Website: walmart
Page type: payment
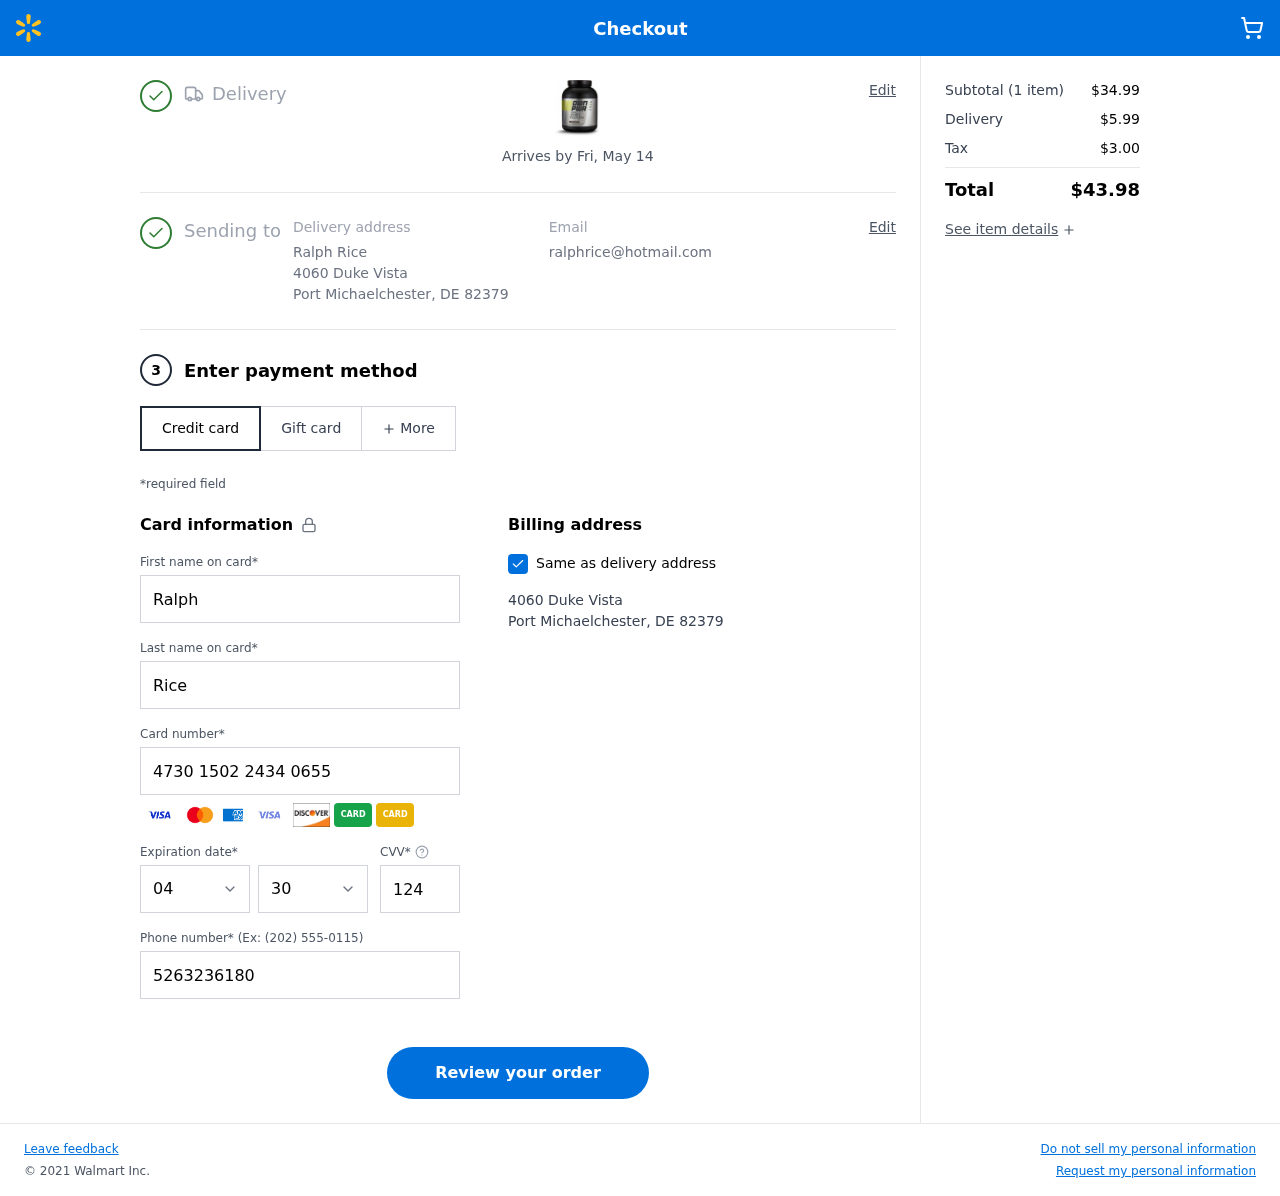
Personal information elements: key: PII_CARD_CVV
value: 124
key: PII_CARD_EXPIRY_MONTH
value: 04
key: PII_CARD_EXPIRY_YEAR
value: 30
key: PII_CARD_NUMBER
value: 4730 1502 2434 0655
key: PII_CITY
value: Port Michaelchester
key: PII_EMAIL
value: ralphrice@hotmail.com
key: PII_FIRSTNAME
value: Ralph
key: PII_FULLNAME
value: Ralph Rice
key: PII_LASTNAME
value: Rice
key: PII_PHONE
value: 5263236180
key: PII_POSTCODE
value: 82379
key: PII_STATE_ABBR
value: DE
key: PII_STREET
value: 4060 Duke Vista
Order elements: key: ORDER_DELIVERY_DATE
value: Arrives by Fri, May 14
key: ORDER_NUM_ITEMS
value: (1 item)
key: ORDER_SUBTOTAL
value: $34.99
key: ORDER_SHIPPING_COST
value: $5.99
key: ORDER_TAX
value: $3.00
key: ORDER_TOTAL
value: $43.98